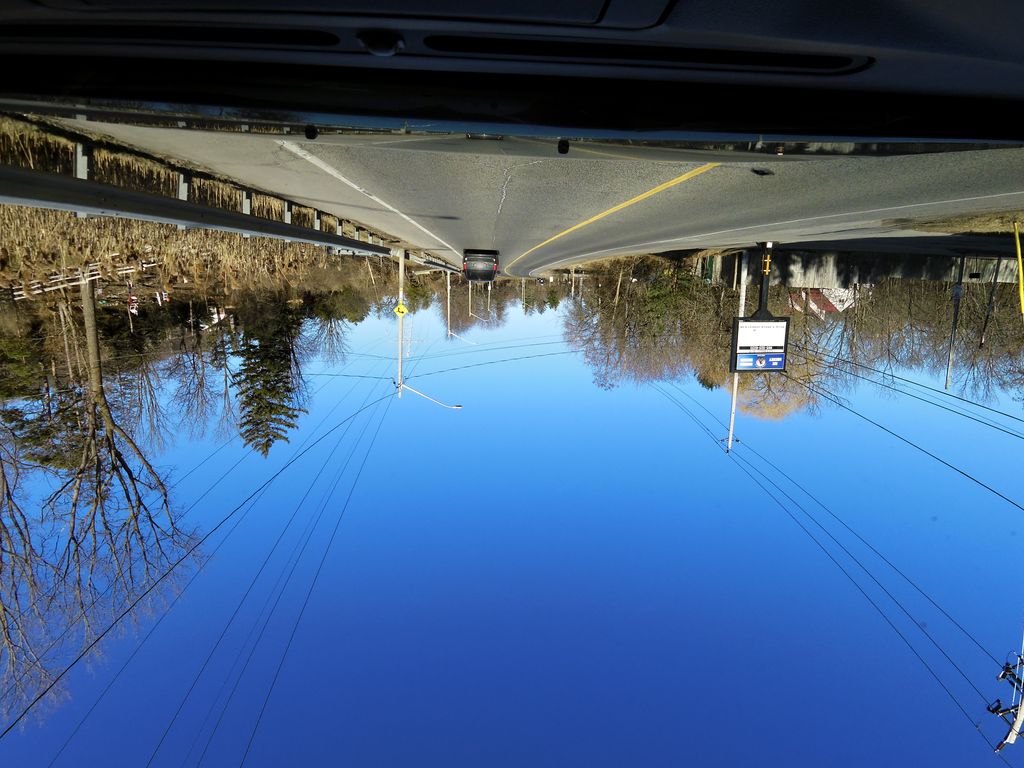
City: hamilton